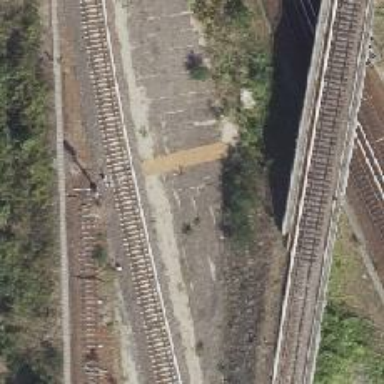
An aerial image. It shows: Historic railway station.